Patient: sex F, age 72
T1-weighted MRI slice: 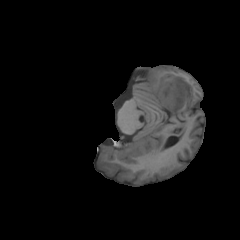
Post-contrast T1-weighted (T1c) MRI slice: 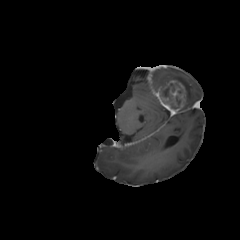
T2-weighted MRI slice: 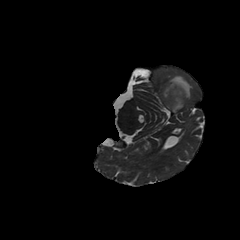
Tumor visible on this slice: yes
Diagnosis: Glioblastoma, IDH-wildtype
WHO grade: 4